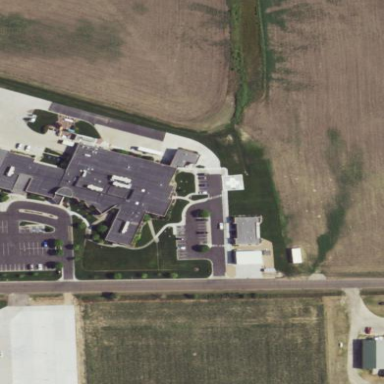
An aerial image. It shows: Hospital building.